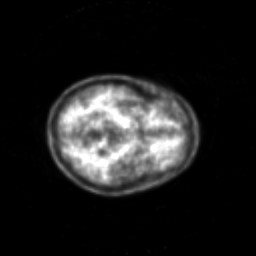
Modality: PET
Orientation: axial
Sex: female
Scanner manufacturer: siemens